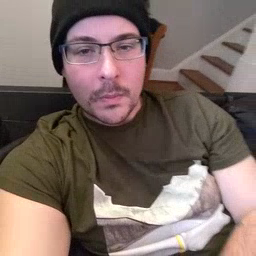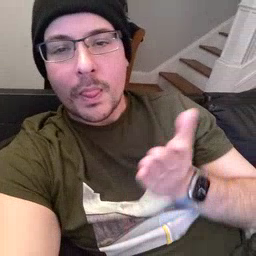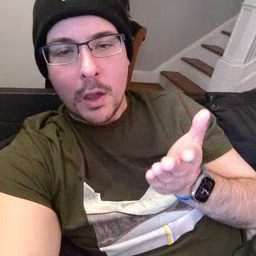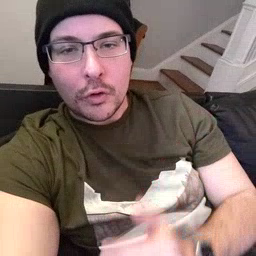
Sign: there